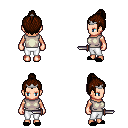
a pixel art fantasy rpg character, female body template, human, light skin, white sleeveless shirt, white pants, brown short topknot hairstyle, silver tiara, black slippers, dagger, four views (front, back, left, right), 2x2 character sprite sheet, small pixel art, hard edges, no anti-aliasing